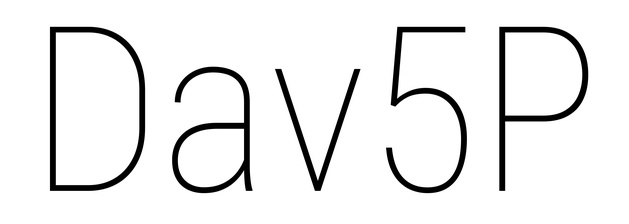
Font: Roboto_Condensed_Thin